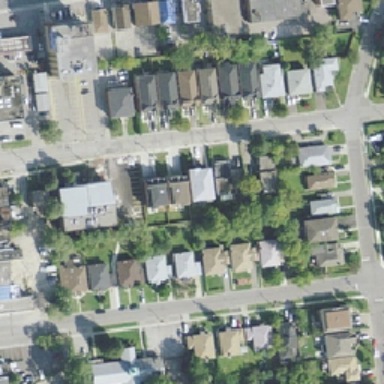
There was a tree around the house .